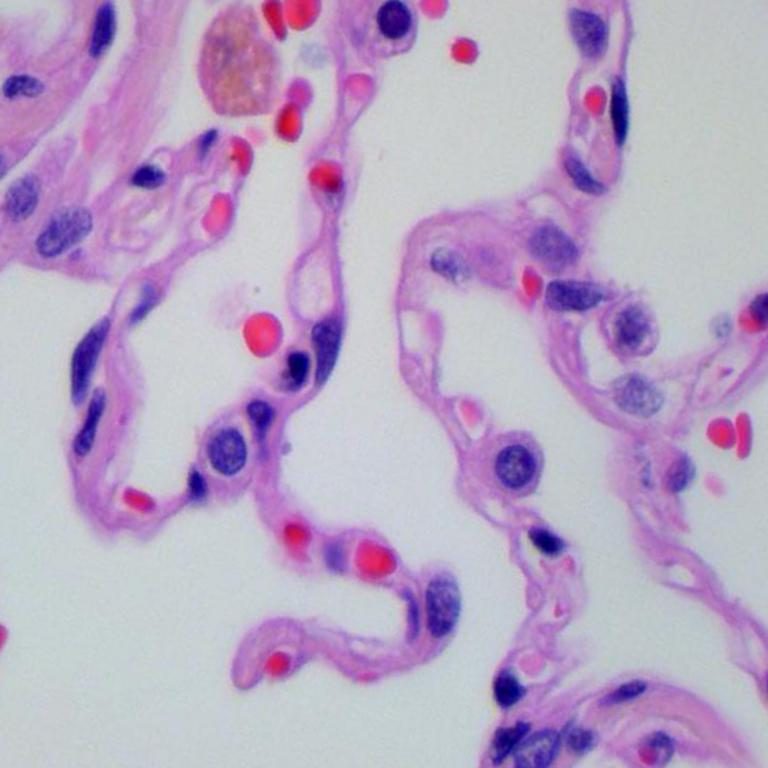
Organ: lung
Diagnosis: benign